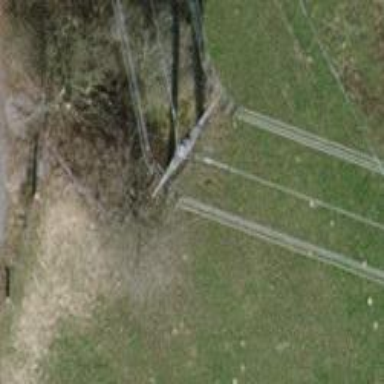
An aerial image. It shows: Power line with 3 cables in bay configuration.